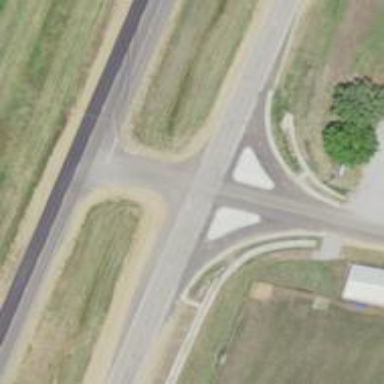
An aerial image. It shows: Primary link highway with asphalt surface.